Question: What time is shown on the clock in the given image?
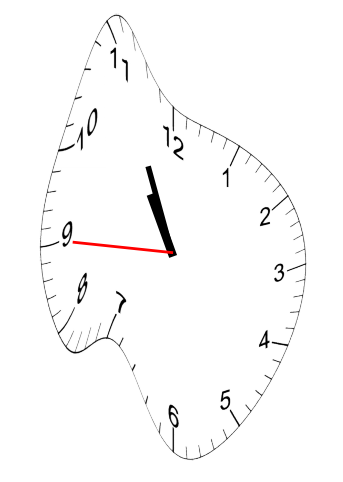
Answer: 10:55:45